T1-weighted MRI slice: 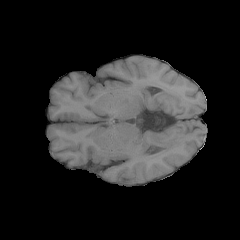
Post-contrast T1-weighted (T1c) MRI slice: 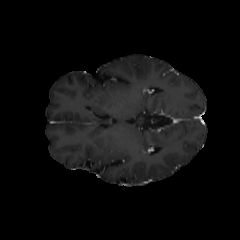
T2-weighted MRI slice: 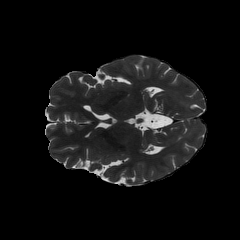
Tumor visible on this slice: no